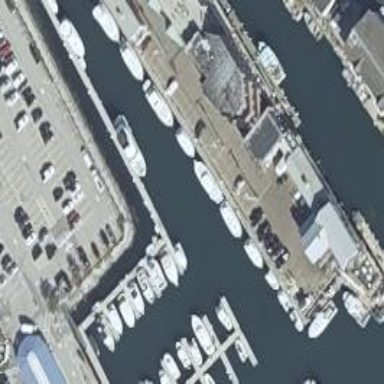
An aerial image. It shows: Man-made pier.